Question:
An explanation relative to this format would be nice, I've been looking for a simple explanation; however, nothing really explains in a simplistic way without making me have to read pages of things.
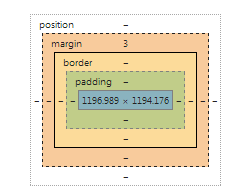
Answer: Your object will have a position (Left, right...).
The margin is the space between your object and another object.
The padding is the space between the internal objects inside your parent container-object...
and the blue zone is the place where are your children object.